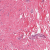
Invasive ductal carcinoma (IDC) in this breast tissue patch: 1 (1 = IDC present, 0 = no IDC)